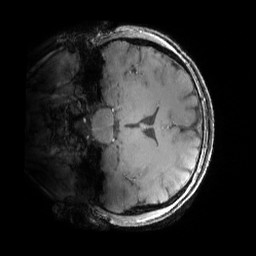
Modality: MP2RAGE
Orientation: coronal